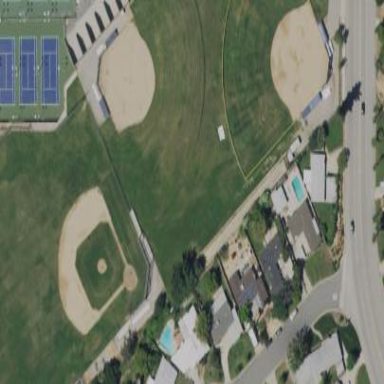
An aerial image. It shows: Softball pitch for leisure and sport activities.